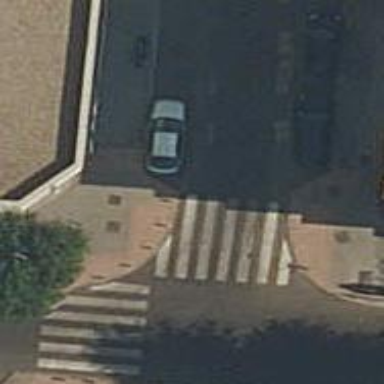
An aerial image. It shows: Uncontrolled crossing on the road.